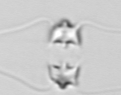
Label: Chaetoceros_didymus